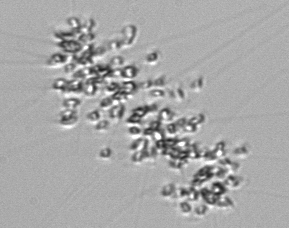
Label: Chaetoceros_didymus_TAG_external_flagellate